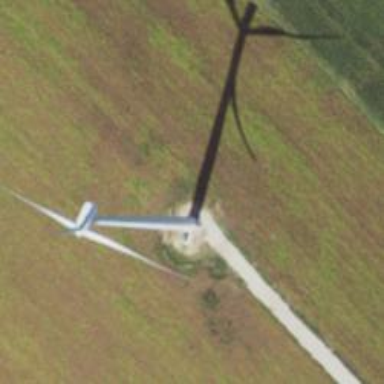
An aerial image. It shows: Wind generator powered by horizontal axis wind turbine.